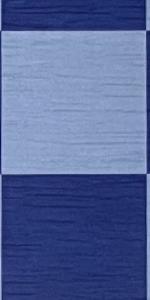
Label: Empty